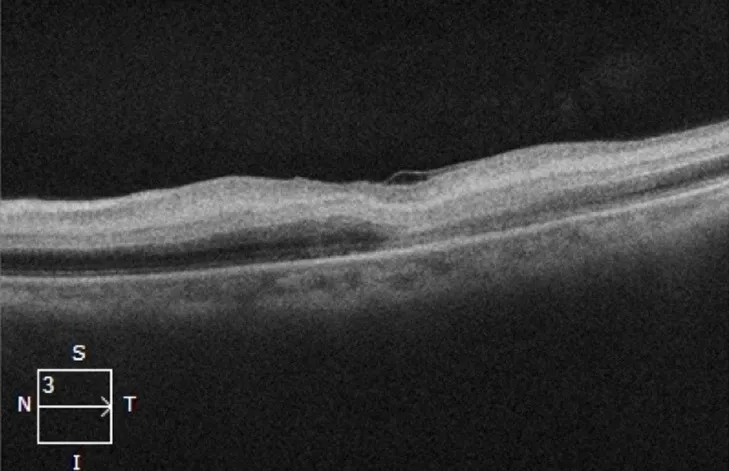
macular optic coherence tomography of the left eye confirming ischemic edema with hyper-reflectivity predominant on the inner layers of the retina.
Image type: ophthalmic_imaging (oct)